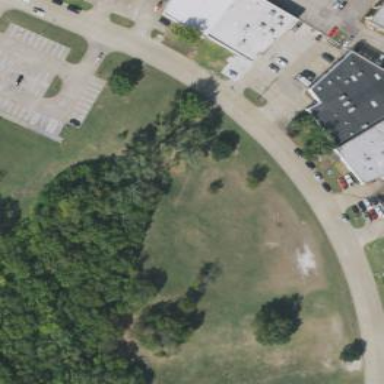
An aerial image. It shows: Disc golf tee area.